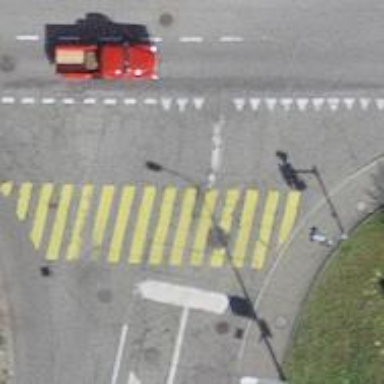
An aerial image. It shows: Road crossing with traffic signals.